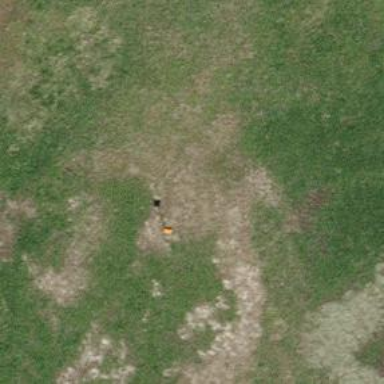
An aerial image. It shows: Aerial orange marker.